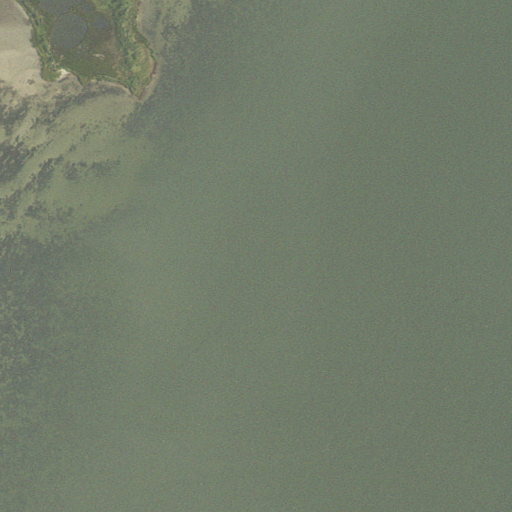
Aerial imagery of cape in Virginia named Seven Cedar Point containing open water and herbaceous wetlands